Question: In this picture, the virtual address space is larger than the physical address space. Is it possible for it to be the other way around? How would that work because how would the virtual address space have enough room to reference everything in the physical address space if it's smaller?

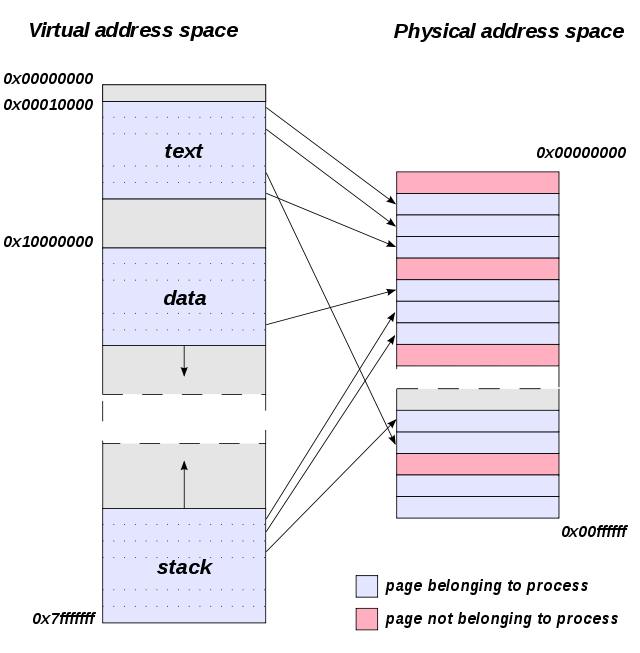
Answer: > How would that work because how would the virtual address space have enough room to reference everything in the physical address space if it's smaller?
It wouldn't have enough space, which wouldn't be a problem at all. Why would virtual address space need to cover physical memory? And in fact, that practically never happens on most computers. Part of the motivation of virtual memory is to segregate each process's memory so they won't step on each other's toes.
Even in your picture, the virtual address space does not reference everything in the physical address space. The red pages don't belong to the process, meaning they don't occur in the virtual address space.
32 bit computers using <URL> to use more than 4 GiB physical memory are an example. Each virtual address space is at most 4 GiB, even though there can be 8 GiB or more of physical RAM in use.